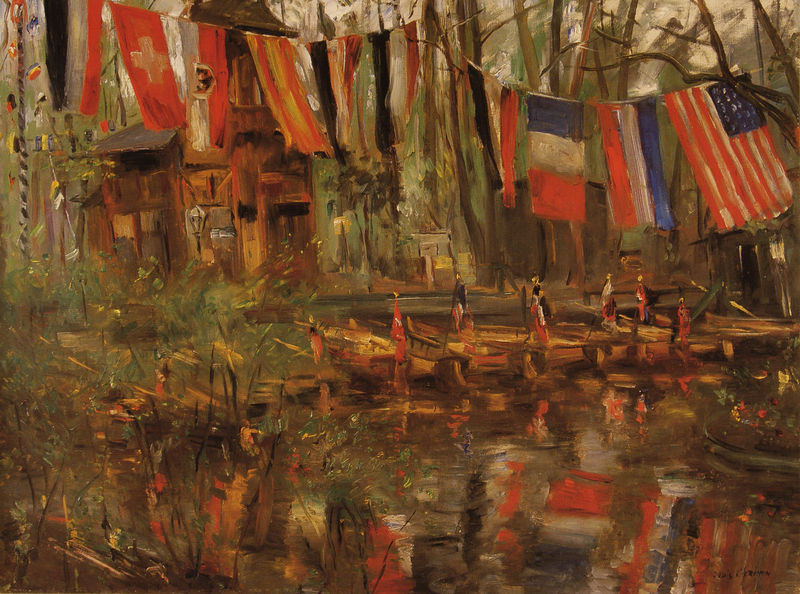
Titel: Der Neue See im Berliner Tiergarten
Künstler: Lovis Corinth
Standort: Mannheim
Institution: Städtische Kunsthalle Mannheim
Schlagwörter: baum, blau, gemälde, meer, schatten, wasser, weiß, aquarell, bäume, fluss, frauen, gelb, grün, impressionismus, landschaft, menschen, see, teich, ufer, braun, frankreich, hintergrund, holz, licht, lichter, schwarz, haus, rot, beige, fest, malerei, versammlung, feier, holland, niederlande, öl, gräser, häuser, schilf, spiegelung, strauch, büsche, gebüsch, hütte, sträucher, tücher, girlande, pflanzen, england, wald, boot, boote, kahn, deutschland, spanien, divisionismus, fahnen, naturalismus, fahne, flagge, leine, mast, modern, landschaftsmalerei, amerika, hafen, kähne, ölgemälde, steg, soldaten, ruderboot, spiegeln, teppiche, bretter, wohnhaus, hängen, kreuz, technik, lichtung, schweiz, schweden, wimpel, österreich, regatta, widerspiegelung, holzhütte, reflektion, historiengemälde, flaggen, usa, parade, reflex, holzhaus, anlegestelle, hollan, maibaum, europa, ruderboote, nationen, länder, wettbewerb, wäscherinnen, aus, signstur, portugal, historien, belgien, neue welt, waschplatz, colorismus, kolorismus, drapeau, flaggenparade, nationalflaggen, a, e, us, lfahnen, hne, uase, beflaggt, teicch